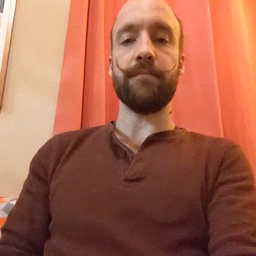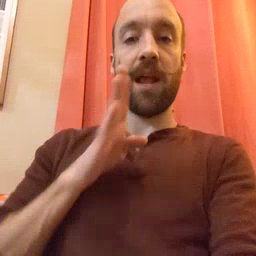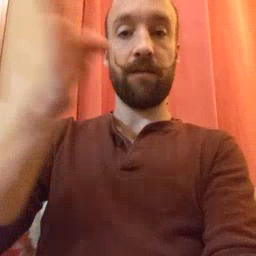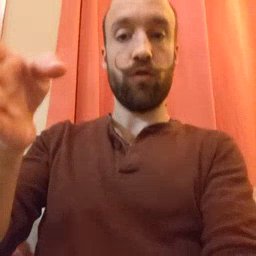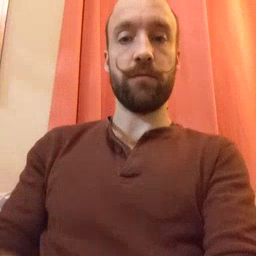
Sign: after